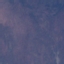
Land use / land cover class: HerbaceousVegetation